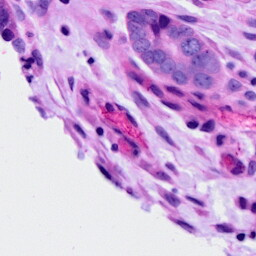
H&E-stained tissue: Ovarian